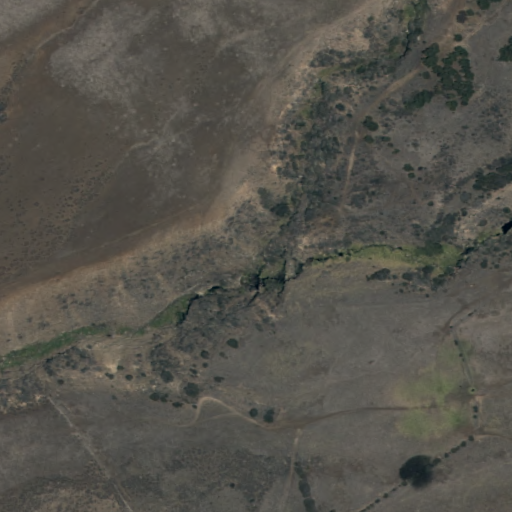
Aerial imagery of valley in Hawaii named Kilohana Gulch containing only unknown